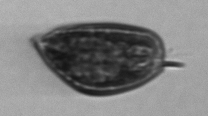
Label: Prorocentrum_micans